Field crop: maize
Growth stage: 1
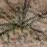
Species: salsola